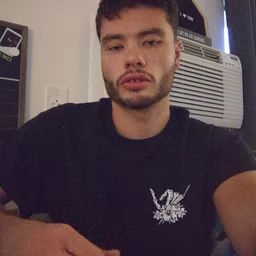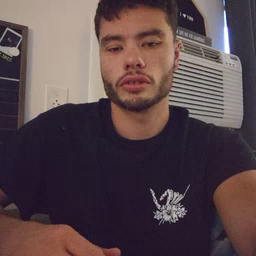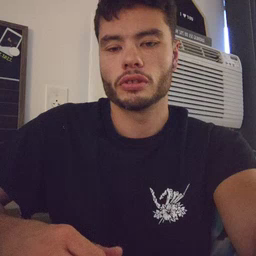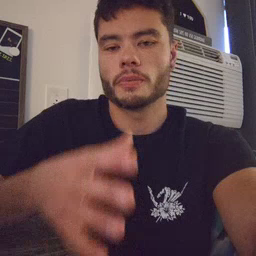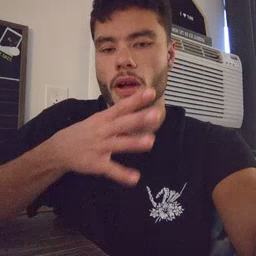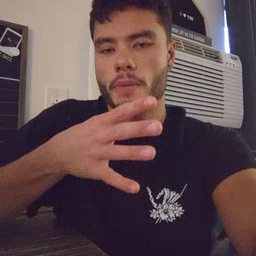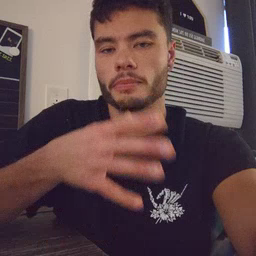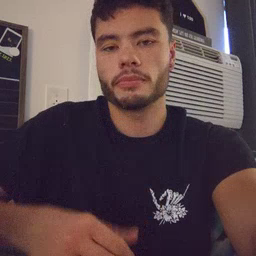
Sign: mom